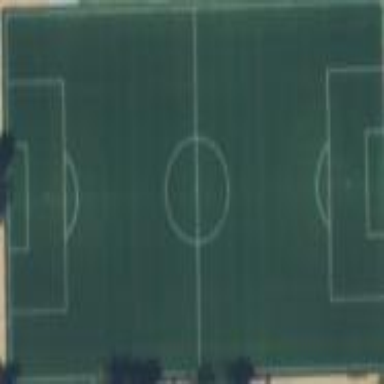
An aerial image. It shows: Artificial turf pitch used for soccer and lacrosse activities.